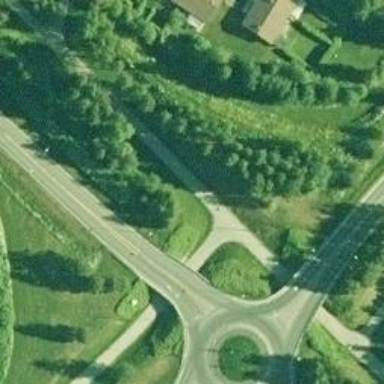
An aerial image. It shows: Cycleway.